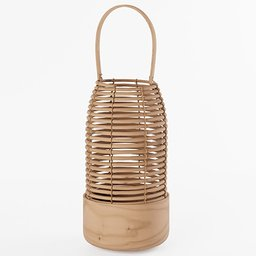
Label: lighting